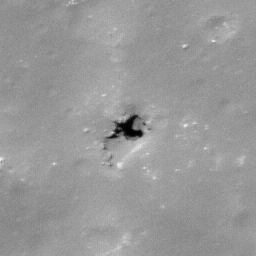
Pit: Jackson 2b
Host crater: Jackson
Host type: impact_melt
Lunar coordinates: latitude 22.497, longitude 196.281